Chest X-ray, PA view. Patient: 60 years old, sex M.
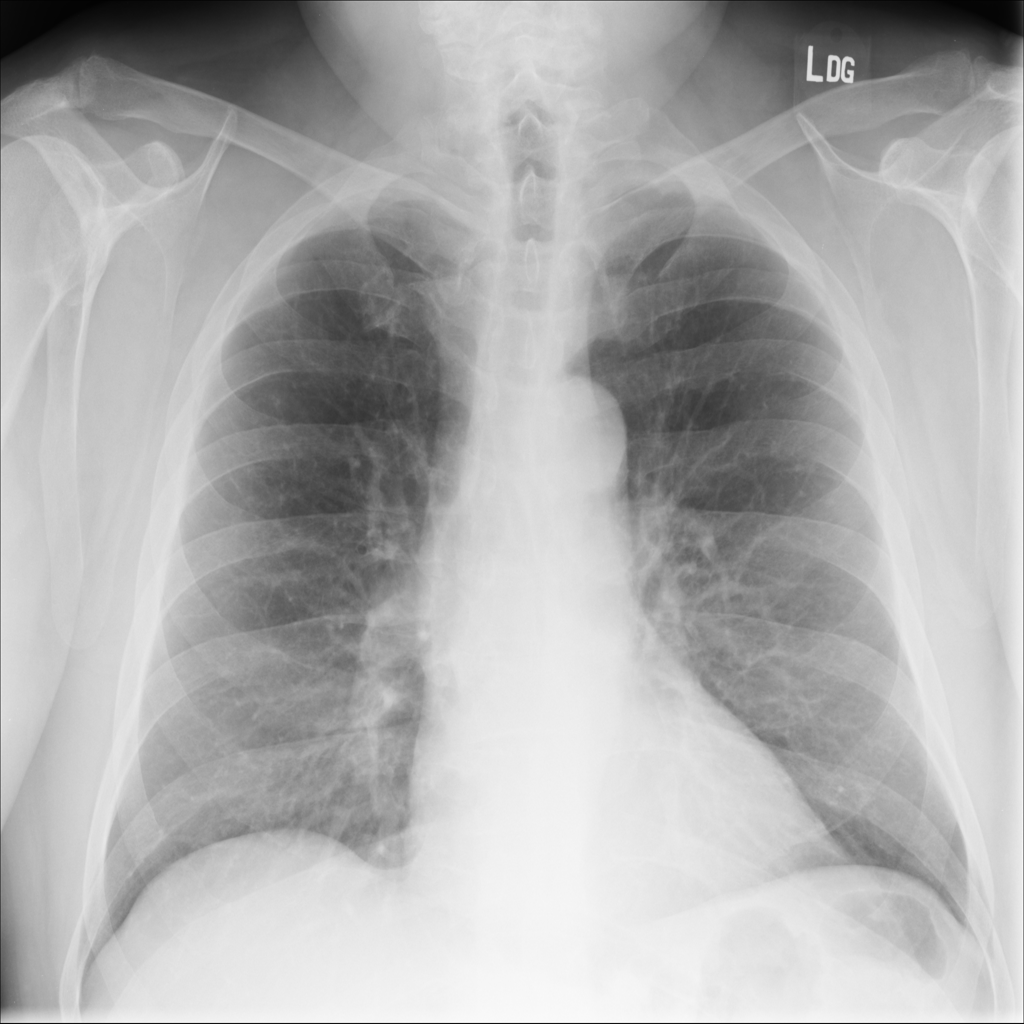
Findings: No Finding